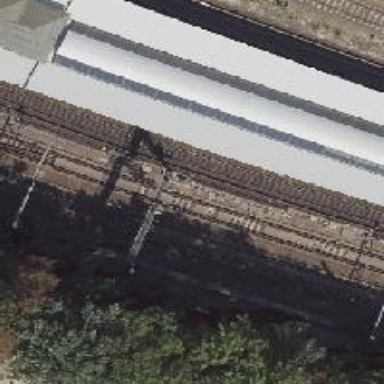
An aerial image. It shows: Railway signal.